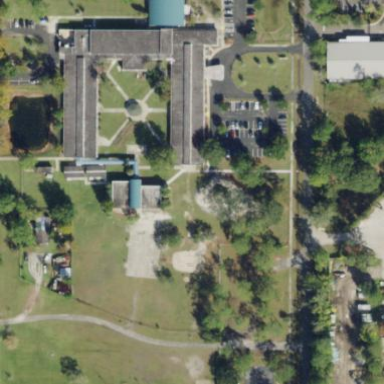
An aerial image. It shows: School.